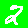
Digit: 2